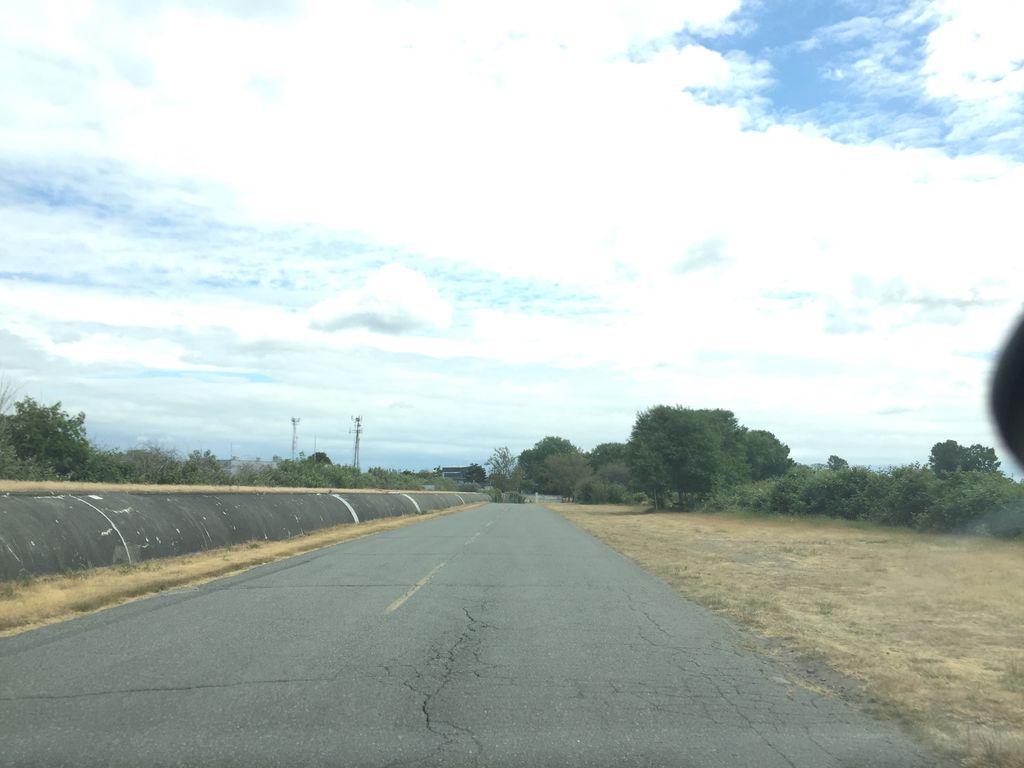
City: vancouver